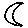
Label: moon